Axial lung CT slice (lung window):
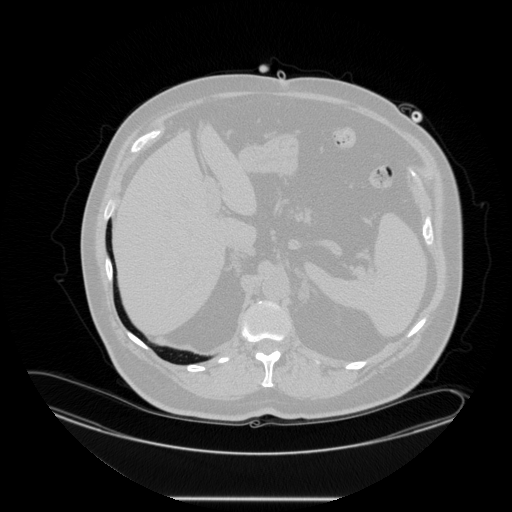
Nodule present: no